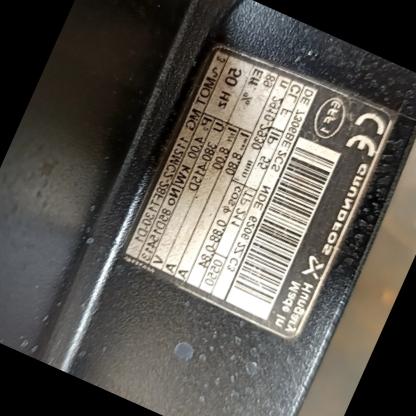
Klasa: tabliczka-znamionowa